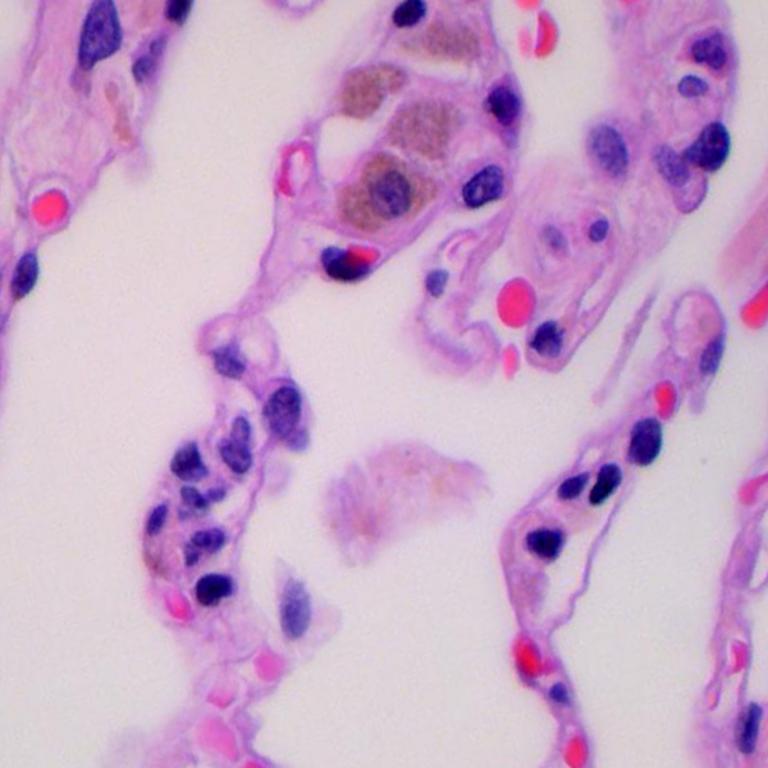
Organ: lung
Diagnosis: benign